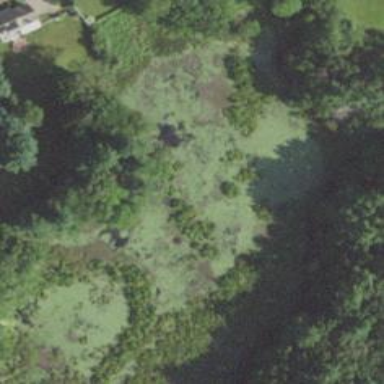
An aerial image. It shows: Marsh wetland.